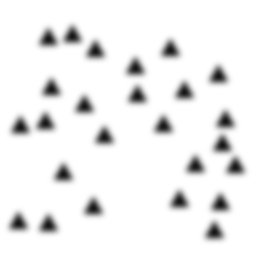
Squares: 0
Triangles: 25
Stars: 0
Total shapes: 25